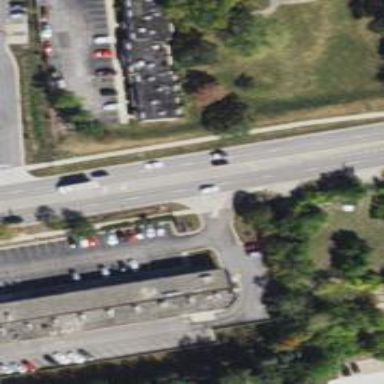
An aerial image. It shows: Primary road with asphalt surface. There is separate sidewalk.